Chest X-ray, PA view. Patient: 56 years old, sex M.
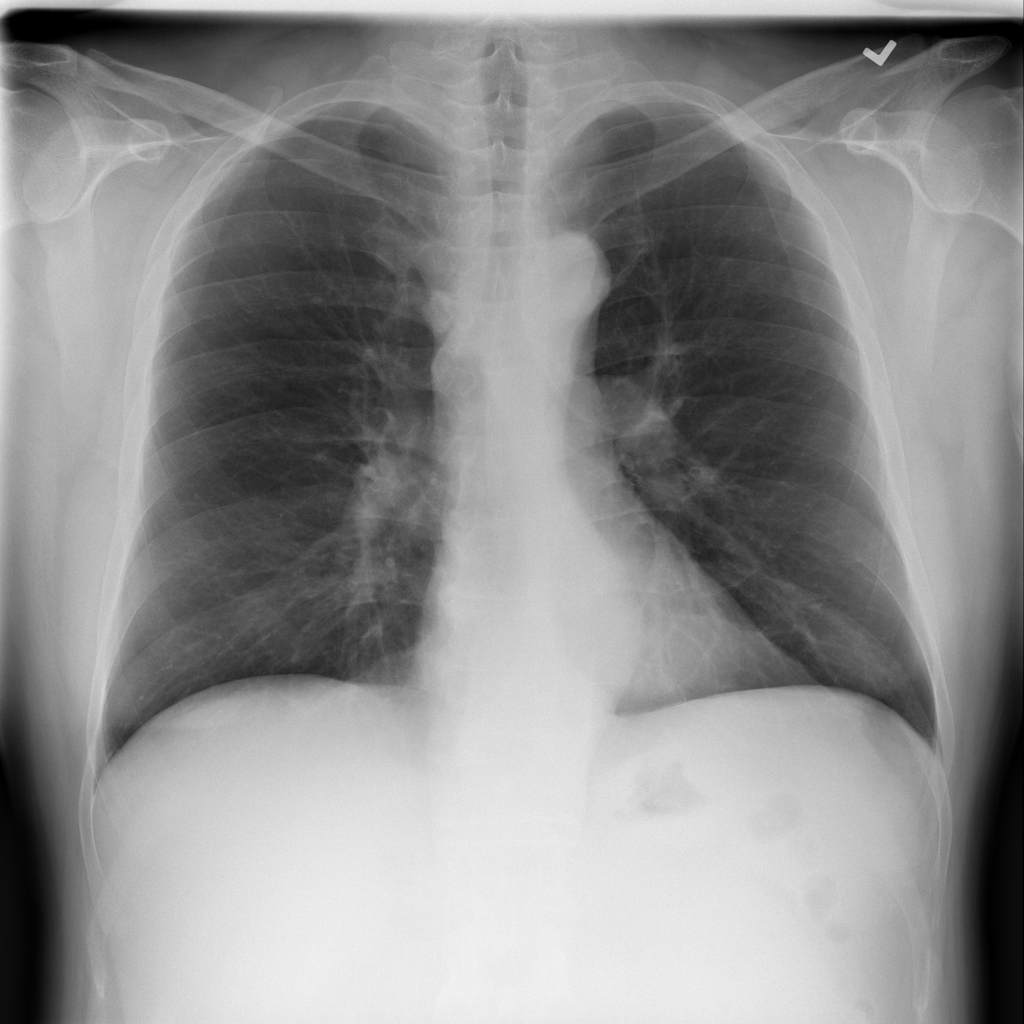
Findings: No Finding